Question: I am running the following command from Azure CLI in Azure portal, and it works.
'''
az resource list -g RG_SE_Polisen_Dev --query "[?type=='Microsoft.Storage/storageAccounts'].name" --output tsv | xargs -n 1 -t -I "{}" az lock delete -n "DevTestLabs Lock" -g RG_SE_Polisen_Dev --resource "{}" --resource-type "Microsoft.Storage/storageAccounts"
'''
Running the same command via Azure CLI task in Azure Devops pipelines for automation, getting the following error:

In Text:
'''
E:gent_1\_work
30>az resource list -g RG_SE_Polisen_Dev --query "[?type=='Microsoft.KeyVault/vaults'].name" --output tsv | xargs -n 1 -t -I '{}' az lock delete -n "DevTestLabs Lock" -g RG_SE_Polisen_Dev --resource '{}' --resource-type "Microsoft.KeyVault/vaults"
2021-09-23T07:31:36.4258125Z az lock delete -n DevTestLabs Lock -g RG_SE_Polisen_Dev --resource SEDEVDTL9342
2021-09-23T07:31:36.4258390Z --resource-type Microsoft.KeyVault/vaults
2021-09-23T07:31:37.8440554Z ERROR: Operation returned an invalid status 'Bad Request'
2021-09-23T07:31:37.9668128Z ##[error]Script failed with error: Error: E:gent_1\_work\_tempzureclitaskscript1632382287742.bat failed with return code: 123
'''
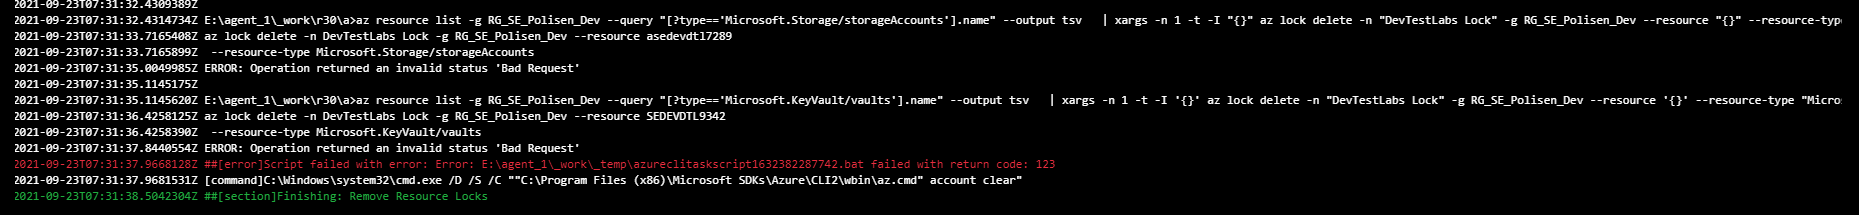
Answer: I managed to apply a workaround by doing it in the following code for each lock:
'''
for /f "delims=" %%i in ('az resource list -g RG_SE_Polisen_Dev --query "[?type=='Microsoft.KeyVault/vaults'].name" --output tsv') do set output=%%i
az lock delete --ids "/subscriptions/{SubID}/resourcegroups/{Rg_name}/providers/Microsoft.KeyVault/vaults/%output%/providers/Microsoft.Authorization/locks/DevTestLabs Lock"
'''